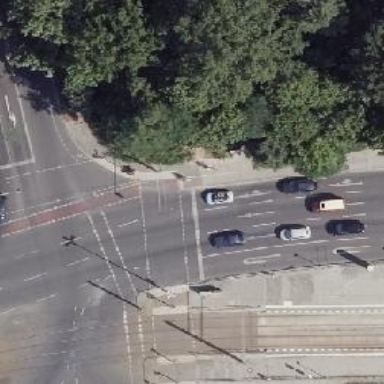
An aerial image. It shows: Road with traffic signals.